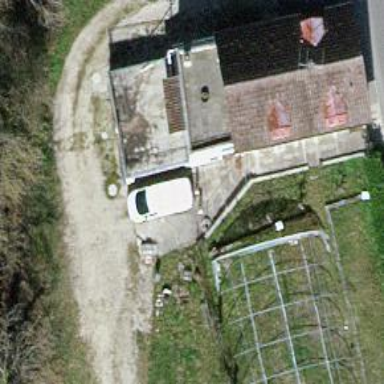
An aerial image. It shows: Simple house.